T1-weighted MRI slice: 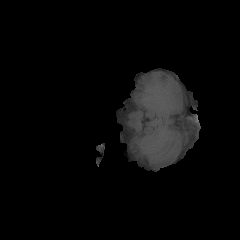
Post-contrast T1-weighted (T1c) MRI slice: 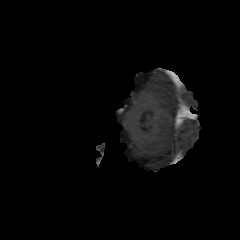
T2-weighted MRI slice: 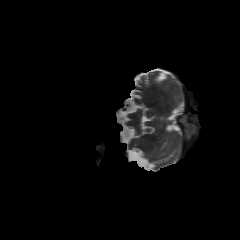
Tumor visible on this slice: no